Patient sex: M
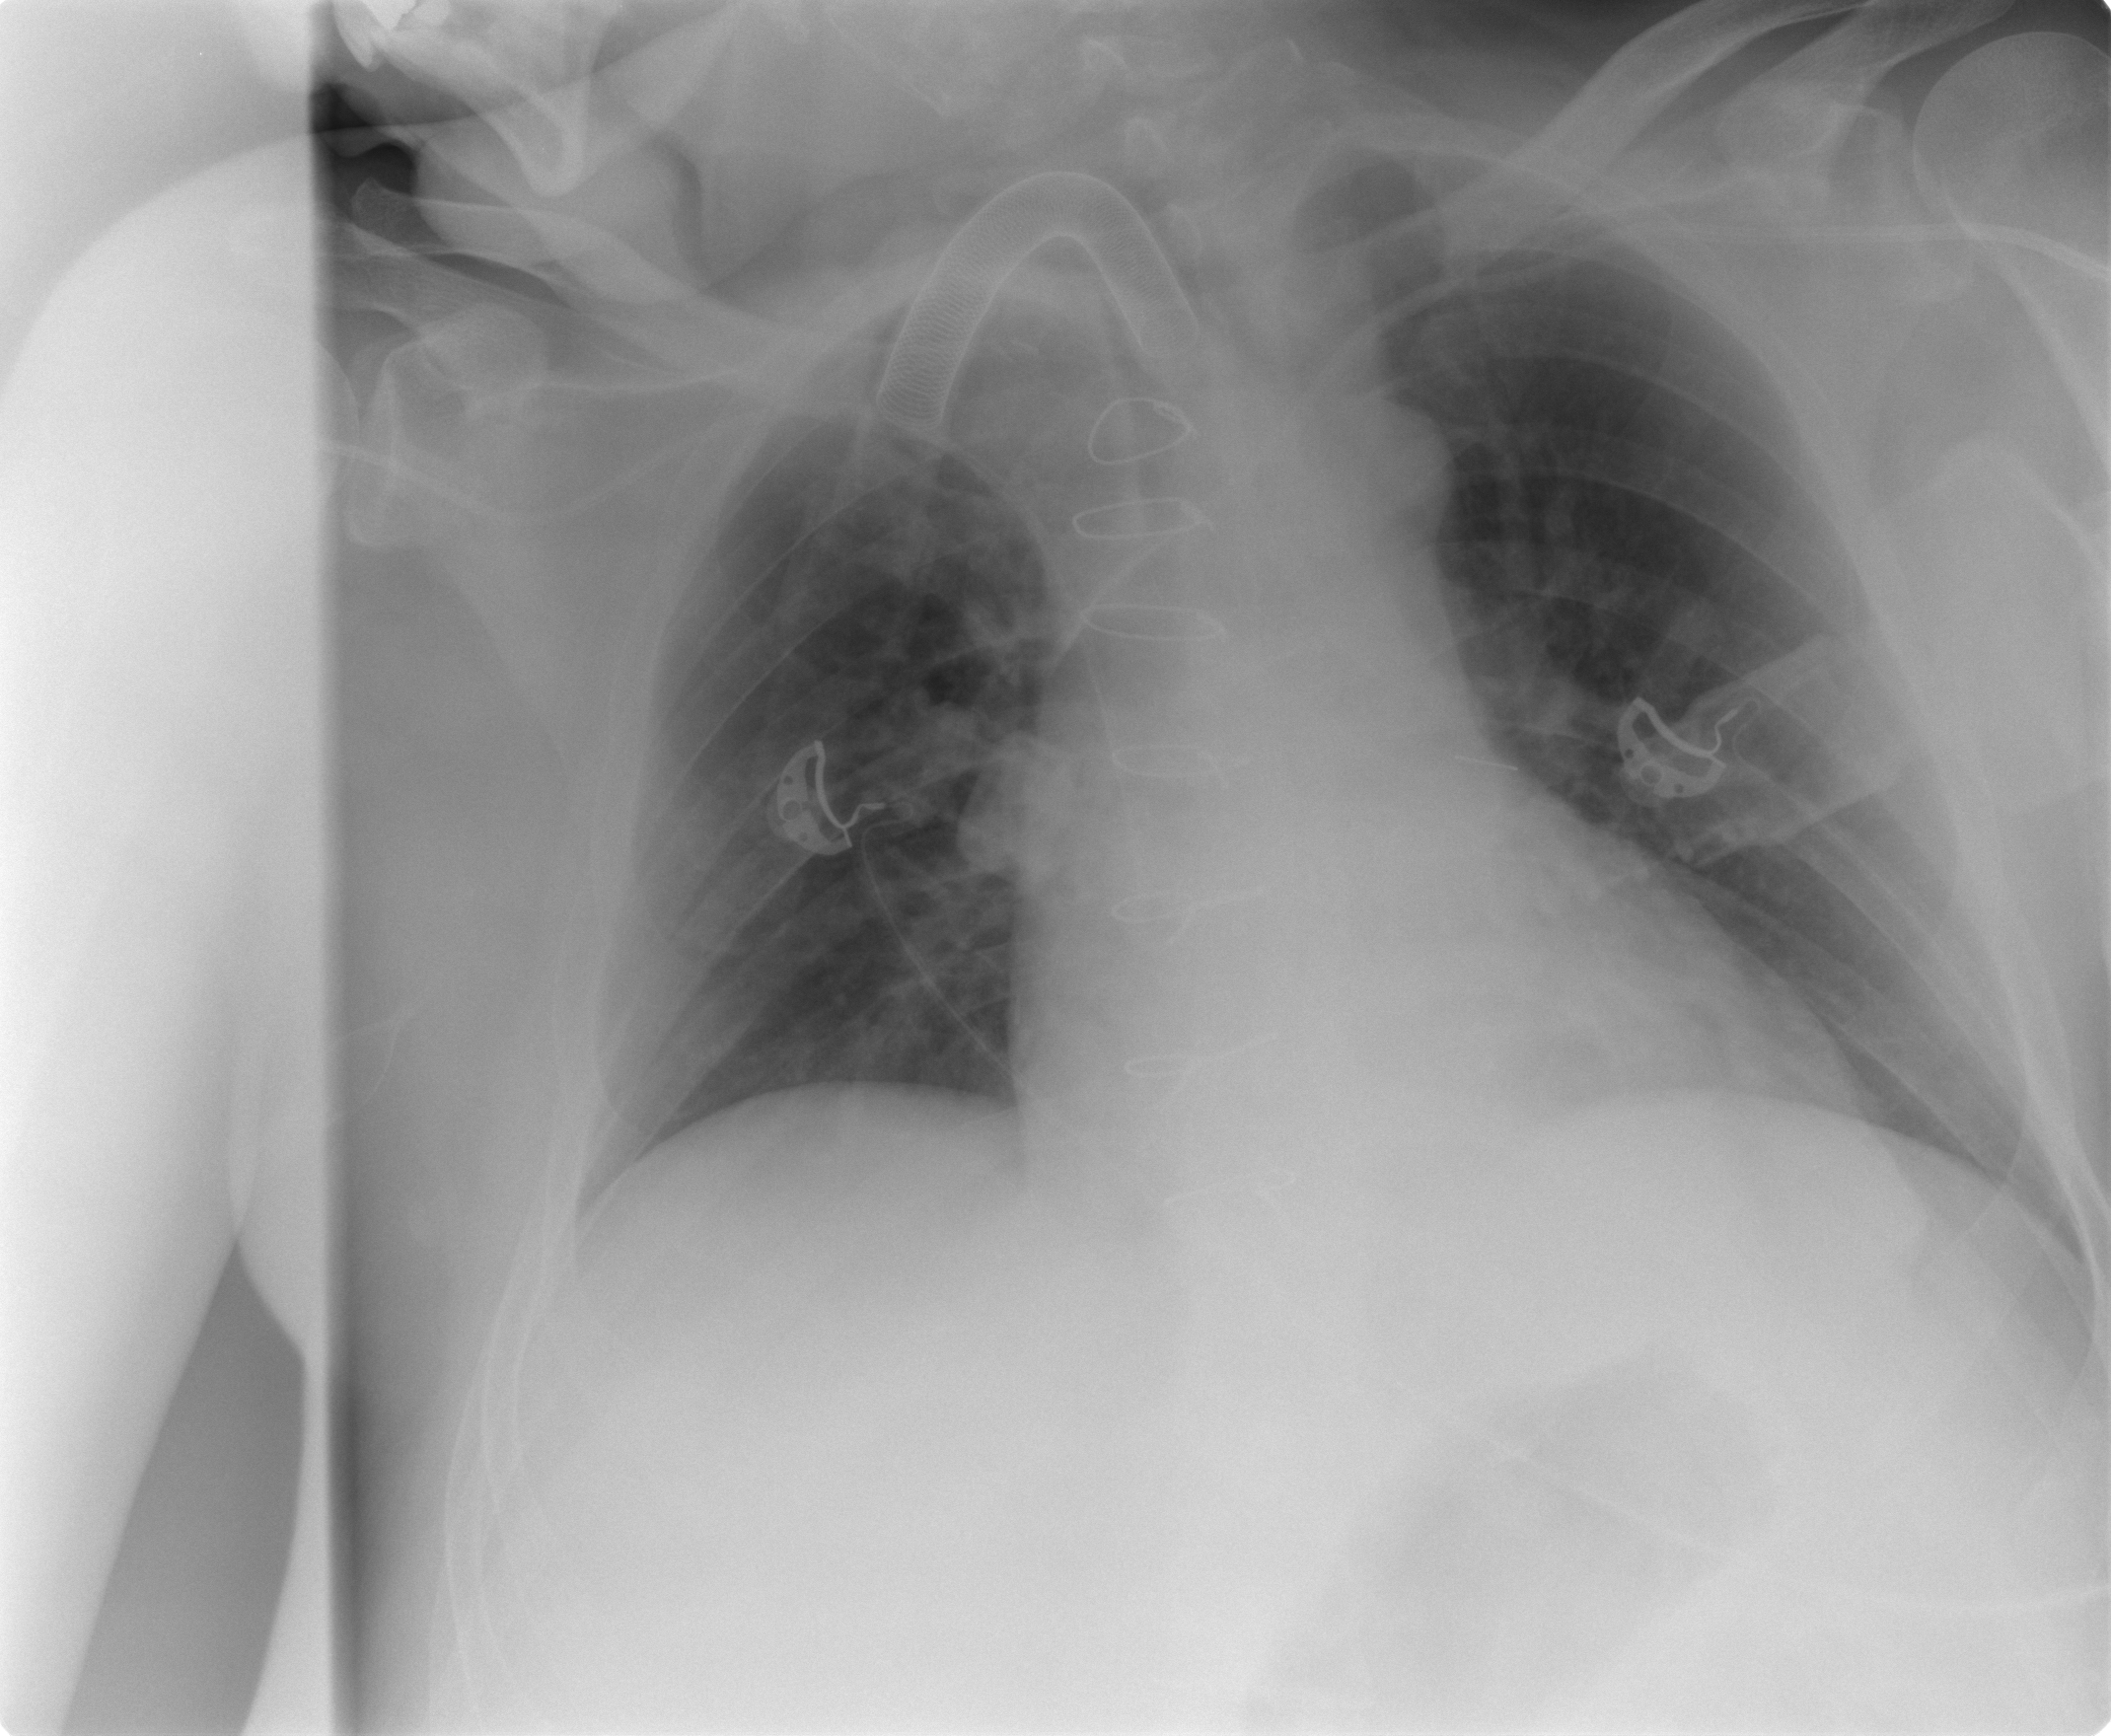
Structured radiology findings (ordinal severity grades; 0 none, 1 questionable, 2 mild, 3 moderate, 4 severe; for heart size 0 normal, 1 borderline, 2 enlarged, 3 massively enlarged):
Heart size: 2
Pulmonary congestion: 1
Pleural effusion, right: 0
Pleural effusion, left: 0
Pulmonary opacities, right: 0
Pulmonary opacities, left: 0
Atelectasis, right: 1
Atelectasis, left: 2